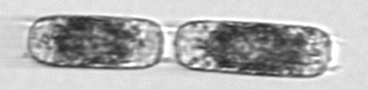
Label: Hemiaulus